Question:
I want to add on this plot the weekday as text on top of the bars.
The only function to add text in ggplot I found, is "annotate", which does not work the way I want.
It should look like this:
<URL>
geom_text gives me this
<URL>
My code:
'''
ggplot(data = filter(T2G2_dayav, site %in% c("S17S", "S17N"), !is.na(distance)),
mapping = aes(as.factor(x = date_days))) +
geom_col(mapping = aes(y = T2pn_av, fill = as.factor(distance)),
position = position_dodge(width = 0.9)) +
theme_bw() + ylab("Particle Number (#/cm3), day-av") + xlab("Date") +
scale_y_continuous(limits = c(0, 30000)) +
scale_fill_discrete(name = "T2, Distance from road (m)") +
scale_color_grey(name = "Reference intrument G2") +
ggtitle("Day-averaged Particle Number (PN) per distance")
'''
the head of my data:
'''
distance date_days site T2pn_av T2pn_avambient T2wdir_med weekday Date G2pn_av G2pn_min G2pn_max G2ws_av G2ws_min G2ws_max G2wdir_med
<int> <dttm> <chr> <dbl> <dbl> <dbl> <chr> <dttm> <dbl> <dbl> <dbl> <dbl> <dbl> <dbl> <dbl>
1 -10 2017-07-18 S17N 28814.83 16917.831 110 Di 2017-07-18 13655.29 4621 105100 <PHONE> 0 3.6 51.0
2 -10 2017-07-19 S17N 24210.95 15565.951 100 Mi 2017-07-19 10627.73 2908 67250 <PHONE> 0 5.5 70.0
3 -10 2017-07-24 S17N 16143.44 7907.442 80 Mo 2017-07-24 11686.54 3582 55080 <PHONE> 0 4.8 95.5
4 -10 2017-07-29 S17N 11762.56 5574.563 270 Sa 2017-07-29 12180.73 5413 45490 <PHONE> 0 5.7 265.0
5 -10 2017-07-30 S17N 12138.22 6360.225 290 So 2017-07-30 10404.75 6113 23860 <PHONE> 0 6.6 274.0
6 -10 2017-07-31 S17N 13815.32 9008.320 270 Mo 2017-07-31 11849.89 4595 46270 <PHONE> 0 4.4 230.0
'''
dput(head(T2G2_dayav))
'''
structure(list(distance = c(-10L, -10L, -10L, -10L, -10L, -10L
), date_days = structure(c(<PHONE>, <PHONE>, <PHONE>,
<PHONE>, <PHONE>, <PHONE>), class = c("POSIXct", "POSIXt"
), tzone = "Europe/Berlin"), site = c("S17N", "S17N", "S17N",
"S17N", "S17N", "S17N"), T2pn_av = c(<PHONE>8, <PHONE>5,
<PHONE>, <PHONE>1, <PHONE>2, <PHONE>7
), T2pn_avambient = c(<PHONE>8, <PHONE>5, <PHONE>02,
<PHONE>06, <PHONE>18, <PHONE>68), T2wdir_med = c(110,
100, 80, 270, 290, 270), weekday = c("Di", "Mi", "Mo", "Sa",
"So", "Mo"), Date = structure(c(<PHONE>, <PHONE>, <PHONE>,
<PHONE>, <PHONE>, <PHONE>), class = c("POSIXct", "POSIXt"
), tzone = "Europe/Berlin"), G2pn_av = c(<PHONE>1, <PHONE>2,
<PHONE>7, <PHONE>1, <PHONE>1, <PHONE>9
), G2pn_min = c(4621, 2908, 3582, 5413, 6113, 4595), G2pn_max = c(105100,
67250, 55080, 45490, 23860, 46270), G2ws_av = c(0.678128438241936,
1.36736183524505, 0.817875347544022, 1.0304984658137, <PHONE>,
0.855404388351763), G2ws_min = c(0, 0, 0, 0, 0, 0), G2ws_max = c(3.6,
5.5, 4.8, 5.7, 6.6, 4.4), G2wdir_med = c(51, 70, 95.5, 265, 274,
230)), .Names = c("distance", "date_days", "site", "T2pn_av",
"T2pn_avambient", "T2wdir_med", "weekday", "Date", "G2pn_av",
"G2pn_min", "G2pn_max", "G2ws_av", "G2ws_min", "G2ws_max", "G2wdir_med"
), row.names = c(NA, -6L), class = c("grouped_df", "tbl_df",
"tbl", "data.frame"), vars = c("distance", "date_days"), drop = TRUE, indices = list(
0L, 1L, 2L, 3L, 4L, 5L), group_sizes = c(1L, 1L, 1L, 1L,
1L, 1L), biggest_group_size = 1L, labels = structure(list(distance = c(-10L,
-10L, -10L, -10L, -10L, -10L), date_days = structure(c(<PHONE>,
<PHONE>, <PHONE>, <PHONE>, <PHONE>, <PHONE>), class = c("POSIXct",
"POSIXt"), tzone = "Europe/Berlin")), row.names = c(NA, -6L), class = "data.frame", vars = c("distance",
"date_days"), drop = TRUE, .Names = c("distance", "date_days"
)))
'''
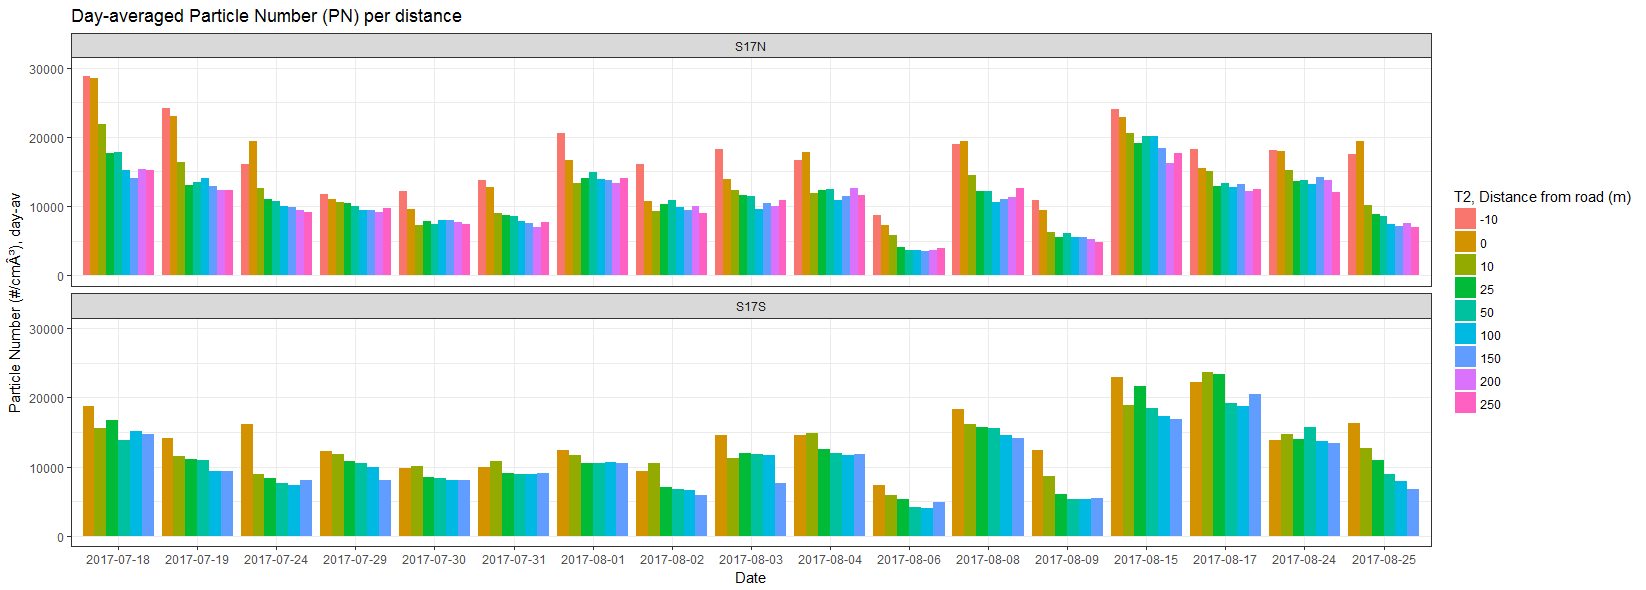
Answer: The idea is that you add a text on top of every bar (that's why 'vjust = 0', but you could also do 'vjust = -.5' to allow more space or 'vjust = 1.5' to put it in the bars, which is nice as well). The rest within the 'geom_text' ist basically the same as in 'geom_col'. But in general, you could put commonly used aesthetics in the first occurency within 'ggplot(aes(...))', as you already did with the x-value.
'''
ggplot(data = filter(T2G2_dayav, site %in% c("S17S", "S17N"), !is.na(distance)),
mapping = aes(as.factor(x = date_days))) +
geom_col(mapping = aes(y = T2pn_av, fill = as.factor(distance)),
position = position_dodge(width = 0.9)) +
geom_text(aes(label = weekday, y = T2pn_av), vjust = -.5, # add these
position = position_dodge(width = 0.9)) + # lines
theme_bw() + ylab("Particle Number (#/cm3), day-av") + xlab("Date") +
scale_y_continuous(limits = c(0, 30000)) +
scale_fill_discrete(name = "T2, Distance from road (m)") +
scale_color_grey(name = "Reference intrument G2") +
ggtitle("Day-averaged Particle Number (PN) per distance")
'''
<URL>
The following should solve your problem with too many labels. It takes the highest label and places it in the center of the bars of that x-value. Find a plot below with additional rows added to your data:
'''
T2G2_dayav <- rbind(T2G2_dayav %>% ungroup(), T2G2_dayav %>% ungroup() %>% mutate(distance = 5)) # add more observations for testing
T2G2_dayav <- T2G2_dayav %>% mutate(T2pn_av = ifelse(distance == 5, T2pn_av/2, T2pn_av)) # label only the highest bar
'''
The following should work with your data:
'''
ggplot(data = filter(T2G2_dayav, site %in% c("S17S", "S17N"), !is.na(distance)) %>%
group_by(date_days) %>% # group by days
mutate(weekday2 = ifelse(T2pn_av == max(T2pn_av), weekday, NA)), # within each day (group), only label the highest
mapping = aes(as.factor(x = date_days))) +
geom_col(mapping = aes(y = T2pn_av, fill = as.factor(distance)),
position = position_dodge(width = 0.9)) +
geom_text(aes(label = weekday2, y = T2pn_av), vjust = -.5, # add these
position = position_dodge(with = 0.9)) + # lines
theme_bw() + ylab("Particle Number (#/cm3), day-av") + xlab("Date") +
scale_y_continuous(limits = c(0, 30000)) +
scale_fill_discrete(name = "T2, Distance from road (m)") +
scale_color_grey(name = "Reference intrument G2") +
ggtitle("Day-averaged Particle Number (PN) per distance")
'''
<URL>